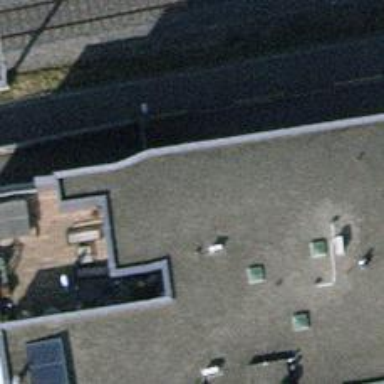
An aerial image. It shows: Entrance to multi-storey parking facility.